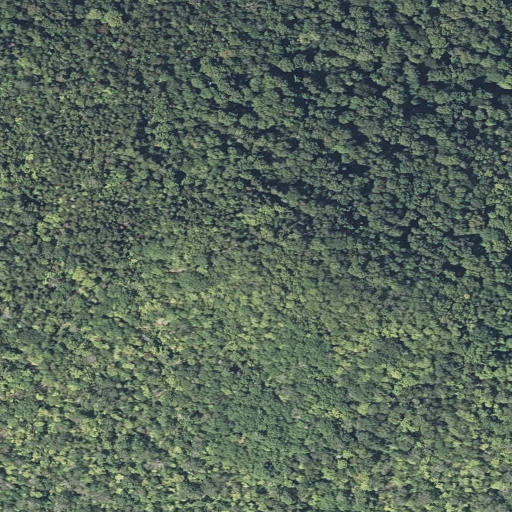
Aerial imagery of mountain in Maine named Female Mountain containing deciduous forest and mixed forest